The plot shows how the frequency content of a rotor-rig vibration signal evolves over time (STFT spectrogram). Diagnose the rotating machine from this image, choosing from: normal, misalignment, unbalance, looseness.
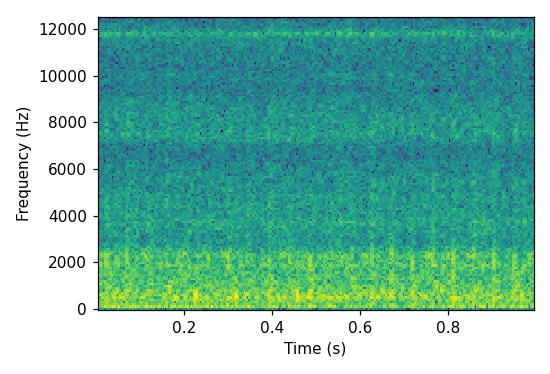
Answer: looseness